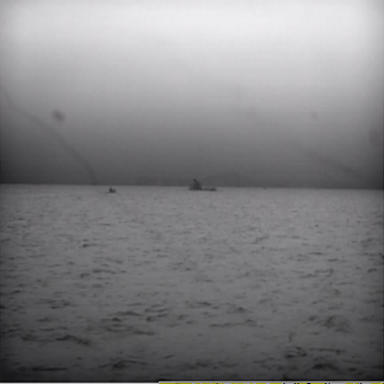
There is a liner in the infrared image.